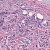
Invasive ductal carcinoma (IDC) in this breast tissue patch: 1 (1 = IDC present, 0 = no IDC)